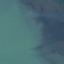
Label: SeaLake